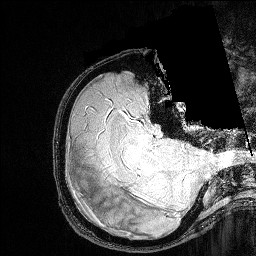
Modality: FLASH
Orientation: axial
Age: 29
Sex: male